Question: I'm using a relative layout with three TextViews, one on top of each other. Then, relative to the bottom of the screen, there is a compass like setup of four buttons, and relative to that top one, there are three buttons above it, an EditText and another Button are atop that.

I want the three TextViews to be stacked atop one another still, but I want them to be in a scroll-box that extends from the top of the interface, to the top of the EditText. However, I have no idea how to do this in XML for Android. Does anyone have any suggestions, or links to helpful tutorials on the matter?
Edit: My XML:
'''
<?xml version="1.0" encoding="utf-8"?>
<RelativeLayout xmlns:android="http://schemas.android.com/apk/res/android"
android:id="@+id/relativeLayout1"
android:layout_width="fill_parent"
android:layout_height="fill_parent"
android:background="@drawable/background" >
<Button
android:id="@+id/turnS"
android:layout_width="wrap_content"
android:layout_height="wrap_content"
android:layout_alignParentBottom="true"
android:layout_centerHorizontal="true"
android:text="Turn S" />
<Button
android:id="@+id/turnW"
android:layout_width="wrap_content"
android:layout_height="wrap_content"
android:layout_above="@id/turnS"
android:layout_toLeftOf="@id/turnS"
android:text="Turn W" />
<Button
android:id="@+id/turnE"
android:layout_width="wrap_content"
android:layout_height="wrap_content"
android:layout_above="@id/turnS"
android:layout_toRightOf="@id/turnS"
android:text="Turn E" />
<Button
android:id="@+id/turnN"
android:layout_width="wrap_content"
android:layout_height="wrap_content"
android:layout_above="@id/turnW"
android:layout_centerHorizontal="true"
android:text="Turn N" />
<Button
android:id="@+id/lookB"
android:layout_width="wrap_content"
android:layout_height="wrap_content"
android:layout_alignParentRight="true"
android:layout_above="@id/turnN"
android:text=" Look " />
<Button
android:id="@+id/takeB"
android:layout_width="wrap_content"
android:layout_height="wrap_content"
android:layout_above="@id/turnN"
android:layout_centerHorizontal="true"
android:text=" Take " />
<Button
android:id="@+id/useB"
android:layout_width="wrap_content"
android:layout_height="wrap_content"
android:layout_alignParentLeft="true"
android:layout_above="@id/turnN"
android:text=" Use " />
<Button
android:id="@+id/Enter"
android:layout_width="wrap_content"
android:layout_height="wrap_content"
android:layout_above="@id/useB"
android:layout_alignParentRight="true"
android:layout_alignTop="@+id/edittext" />
<TextView
android:id="@+id/lookView"
android:layout_width="fill_parent"
android:layout_height="wrap_content"
android:layout_alignParentLeft="true"
android:layout_alignParentTop="true"
android:textColor="#FFA500"
android:text="@string/hello" />
<TextView
android:id="@+id/textView1"
android:layout_width="fill_parent"
android:layout_height="wrap_content"
android:textColor="#FFFF00"
android:layout_alignParentLeft="true"
android:layout_below="@id/lookView"
android:text="@string/hello" />
<TextView
android:id="@+id/textView2"
android:layout_width="fill_parent"
android:textColor="#00FF00"
android:layout_height="wrap_content"
android:layout_alignParentLeft="true"
android:layout_below="@id/textView1"
android:text="@string/hello" />
<EditText
android:id="@+id/edittext"
android:layout_width="wrap_content"
android:layout_height="wrap_content"
android:layout_alignParentLeft="true"
android:layout_above="@id/lookB"
android:layout_toLeftOf="@+id/Enter" >
<requestFocus />
</EditText>
</RelativeLayout>
'''
Thanks a lot,
Zeldarulah
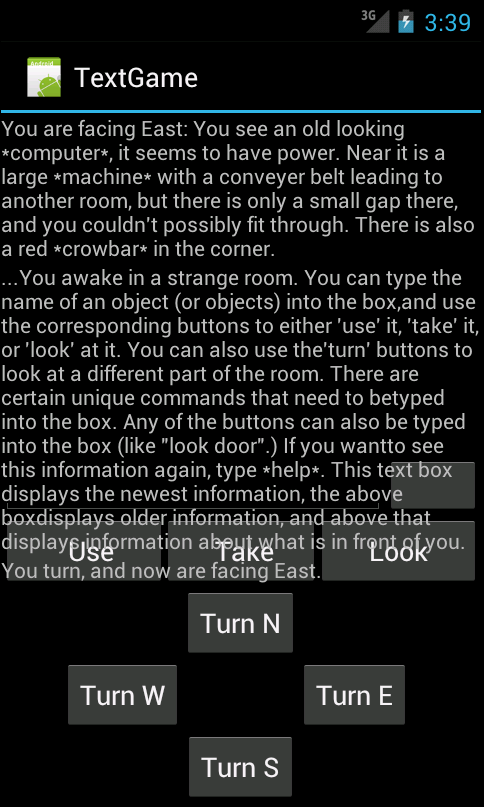
Answer: Try this layout:
'''
<?xml version="1.0" encoding="utf-8"?>
<RelativeLayout xmlns:android="http://schemas.android.com/apk/res/android"
android:id="@+id/relativeLayout1"
android:layout_width="fill_parent"
android:layout_height="fill_parent"
android:background="@drawable/background" >
<Button
android:id="@+id/turnS"
android:layout_width="wrap_content"
android:layout_height="wrap_content"
android:layout_alignParentBottom="true"
android:layout_centerHorizontal="true"
android:text="Turn S" />
<Button
android:id="@+id/turnW"
android:layout_width="wrap_content"
android:layout_height="wrap_content"
android:layout_above="@id/turnS"
android:layout_toLeftOf="@id/turnS"
android:text="Turn W" />
<Button
android:id="@+id/turnE"
android:layout_width="wrap_content"
android:layout_height="wrap_content"
android:layout_above="@id/turnS"
android:layout_toRightOf="@id/turnS"
android:text="Turn E" />
<Button
android:id="@+id/turnN"
android:layout_width="wrap_content"
android:layout_height="wrap_content"
android:layout_above="@id/turnW"
android:layout_centerHorizontal="true"
android:text="Turn N" />
<Button
android:id="@+id/lookB"
android:layout_width="wrap_content"
android:layout_height="wrap_content"
android:layout_above="@id/turnN"
android:layout_alignParentRight="true"
android:text=" Look " />
<Button
android:id="@+id/takeB"
android:layout_width="wrap_content"
android:layout_height="wrap_content"
android:layout_above="@id/turnN"
android:layout_centerHorizontal="true"
android:text=" Take " />
<Button
android:id="@+id/useB"
android:layout_width="wrap_content"
android:layout_height="wrap_content"
android:layout_above="@id/turnN"
android:layout_alignParentLeft="true"
android:text=" Use " />
<Button
android:id="@+id/Enter"
android:layout_width="wrap_content"
android:layout_height="wrap_content"
android:layout_above="@id/useB"
android:layout_alignParentRight="true"
android:layout_alignTop="@+id/edittext" />
<EditText
android:id="@+id/edittext"
android:layout_width="wrap_content"
android:layout_height="wrap_content"
android:layout_above="@id/lookB"
android:layout_alignParentLeft="true"
android:layout_toLeftOf="@+id/Enter" />
<ScrollView
android:layout_width="fill_parent"
android:layout_height="wrap_content"
android:layout_alignParentLeft="true"
android:layout_alignParentTop="true"
android:layout_above="@id/edittext" >
<LinearLayout
android:layout_width="fill_parent"
android:layout_height="wrap_content"
android:orientation="vertical" >
<TextView
android:id="@+id/lookView"
android:layout_width="fill_parent"
android:layout_height="wrap_content"
android:text="@string/hello"
android:textColor="#FFA500" />
<TextView
android:id="@+id/textView1"
android:layout_width="fill_parent"
android:layout_height="wrap_content"
android:text="@string/hello"
android:textColor="#FFFF00" />
<TextView
android:id="@+id/textView2"
android:layout_width="fill_parent"
android:layout_height="wrap_content"
android:text="@string/hello"
android:textColor="#00FF00" />
</LinearLayout>
</ScrollView>
</RelativeLayout>
'''